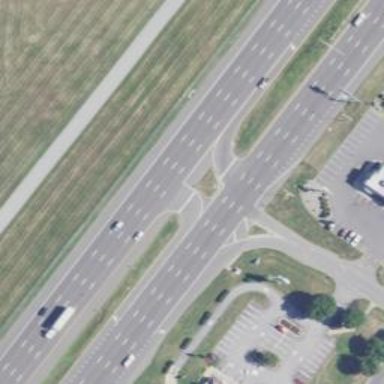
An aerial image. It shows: Trunk link highway.